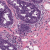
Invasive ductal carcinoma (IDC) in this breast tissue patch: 0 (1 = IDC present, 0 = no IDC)